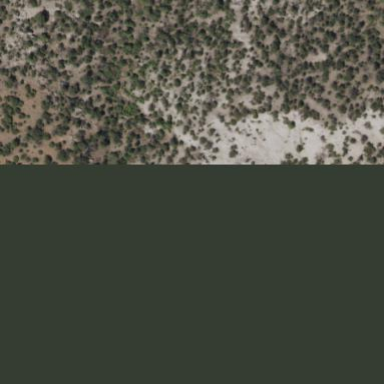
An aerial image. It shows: Patch of scrub vegetation.